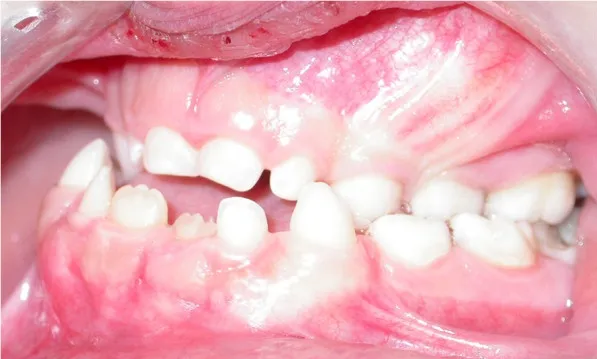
Intraoral view showing persistence of primary dentition, class III malocclusion, and posterior crossbite.
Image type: medical_photograph (oral_photograph)